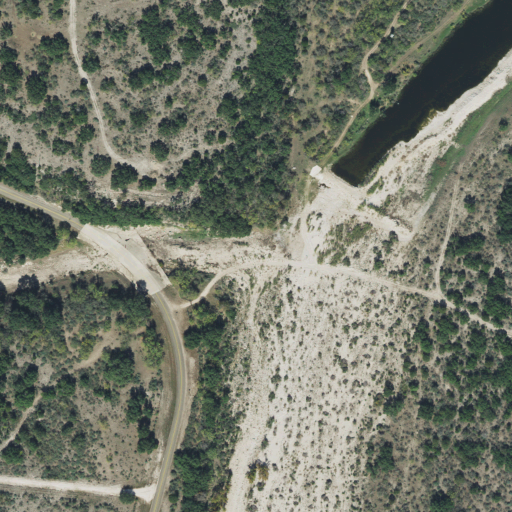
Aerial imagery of valley in Texas named Twomile Draw containing shrub, barren land, low intensity development, open development, medium intensity development, open water, high intensity development, and evergreen forest